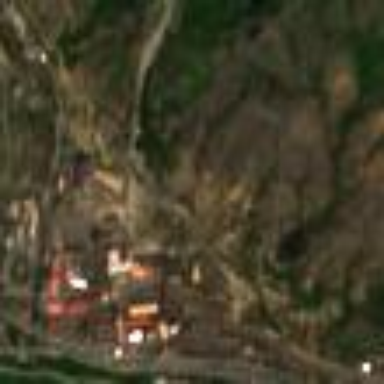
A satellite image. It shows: Industrial area.